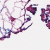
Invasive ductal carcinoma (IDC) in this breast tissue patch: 0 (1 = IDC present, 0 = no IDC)